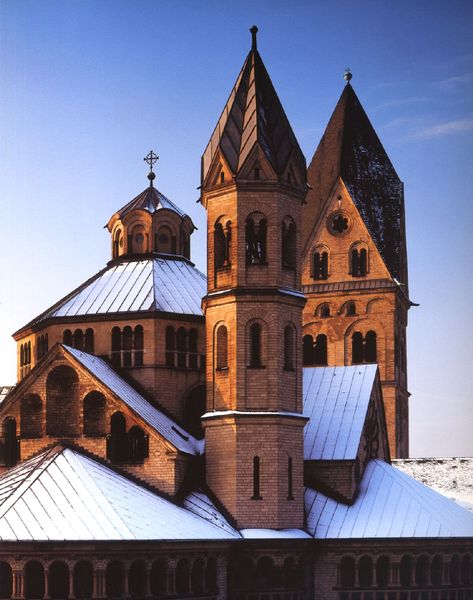
Titel: St. Aposteln in Köln
Standort: Köln, St. Aposteln (EU - D - NRW)
Schlagwörter: blau, himmel, kirchturm, braun, fenster, säule, säulen, dach, gebäude, schnee, architektur, stein, kirche, kirchturmspitze, kreis, turm, turmspitze, balkon, bogen, dächer, mauer, ziegel, backstein, winter, rundbogen, kuppel, luft, galerie, foto, oben, eisen, arkade, kreuz, türme, balustrade, dom, mauerwerk, ziegelsteine, rosette, blauer himmel, rundbögen, romanik, fotographie, glocken, basilika, romanisch, rundbogenfenster, rundgang, dachfirst, kirchendach, riromanisch, daxh